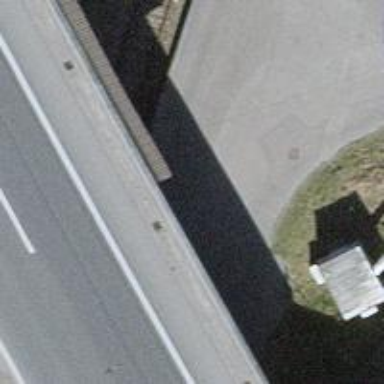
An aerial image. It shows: Unclassified road with asphalt surface with tunnel passage.